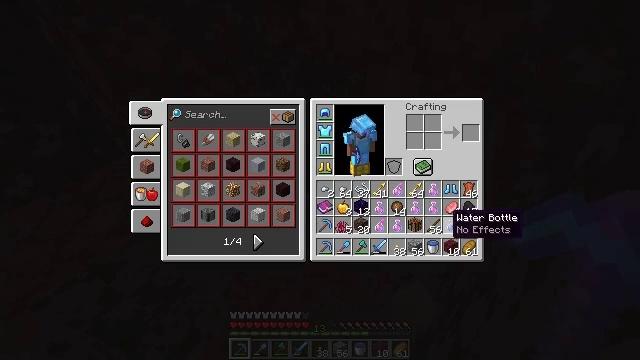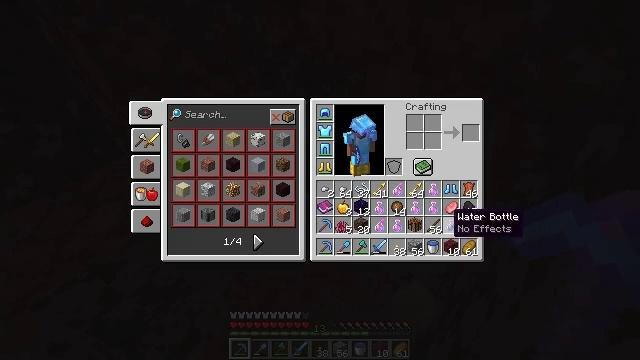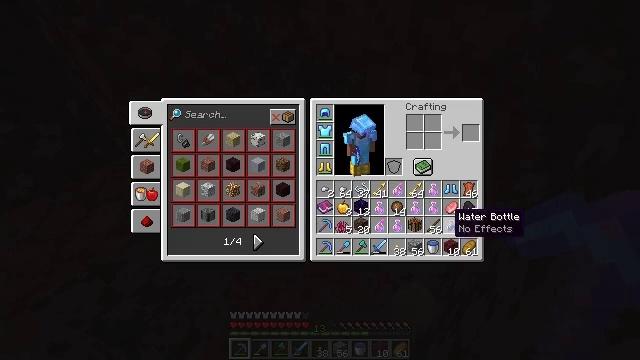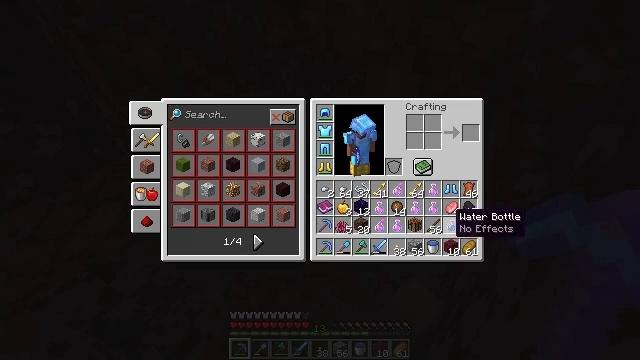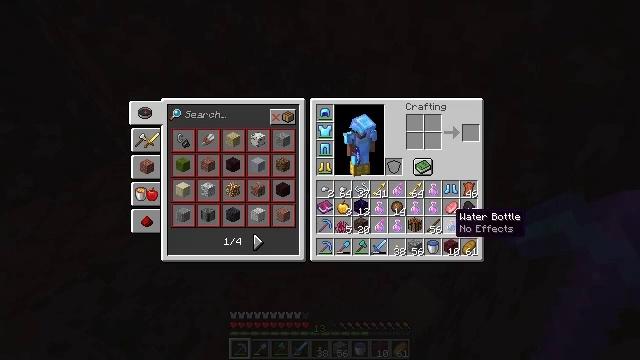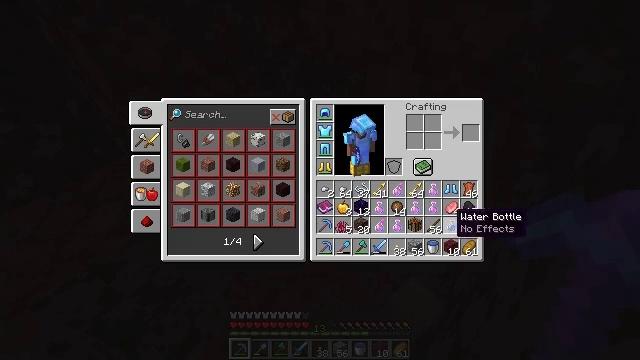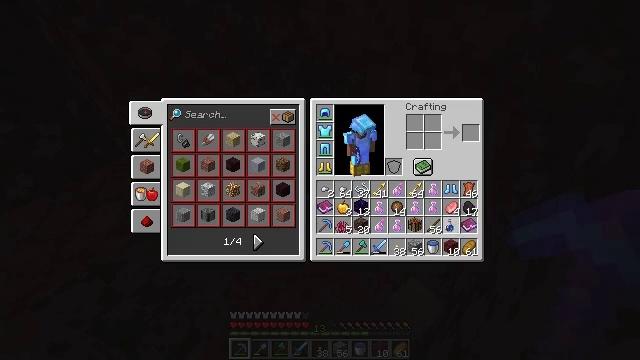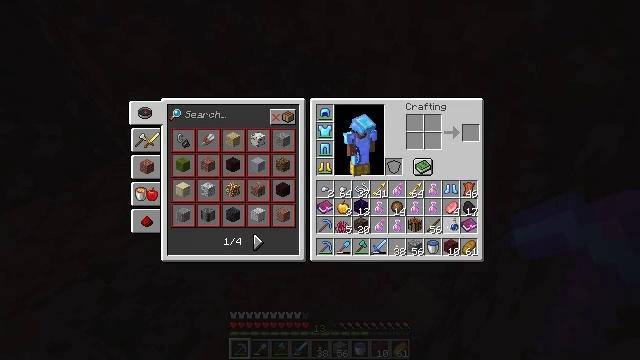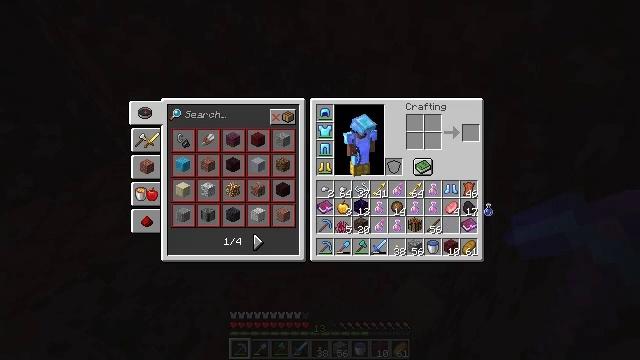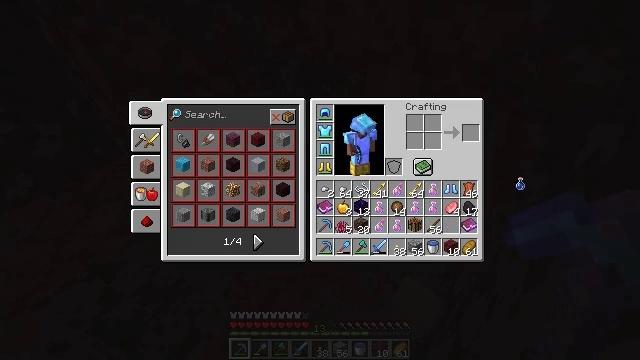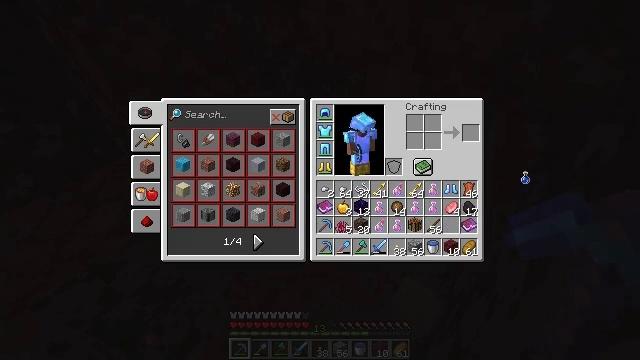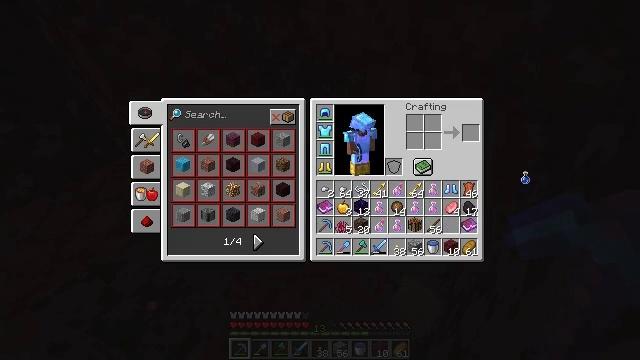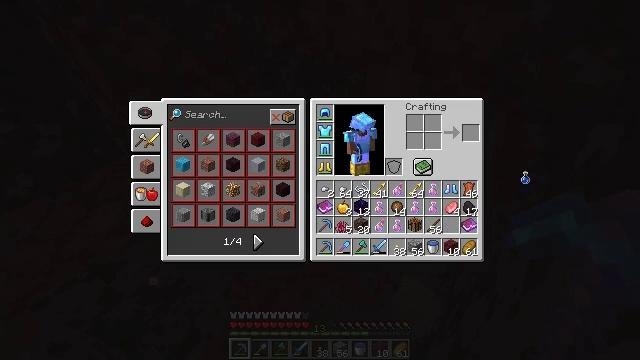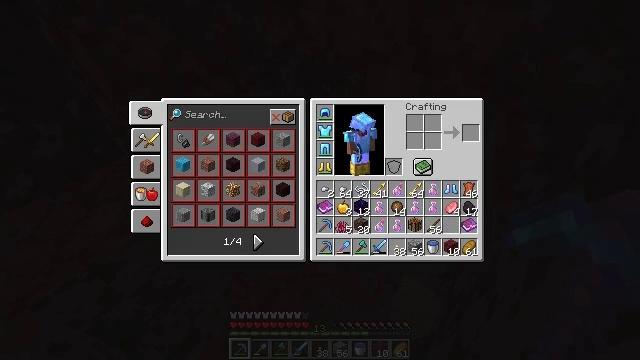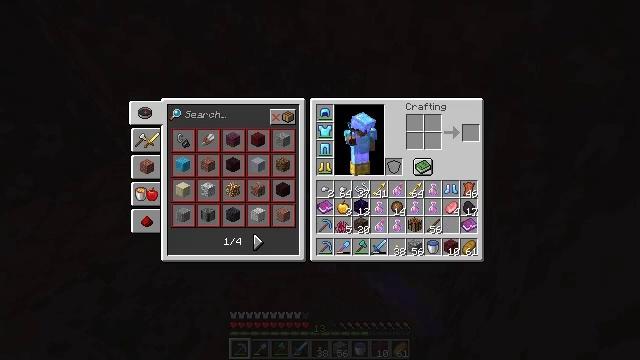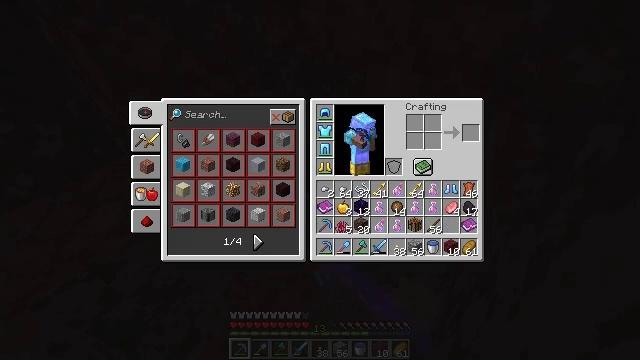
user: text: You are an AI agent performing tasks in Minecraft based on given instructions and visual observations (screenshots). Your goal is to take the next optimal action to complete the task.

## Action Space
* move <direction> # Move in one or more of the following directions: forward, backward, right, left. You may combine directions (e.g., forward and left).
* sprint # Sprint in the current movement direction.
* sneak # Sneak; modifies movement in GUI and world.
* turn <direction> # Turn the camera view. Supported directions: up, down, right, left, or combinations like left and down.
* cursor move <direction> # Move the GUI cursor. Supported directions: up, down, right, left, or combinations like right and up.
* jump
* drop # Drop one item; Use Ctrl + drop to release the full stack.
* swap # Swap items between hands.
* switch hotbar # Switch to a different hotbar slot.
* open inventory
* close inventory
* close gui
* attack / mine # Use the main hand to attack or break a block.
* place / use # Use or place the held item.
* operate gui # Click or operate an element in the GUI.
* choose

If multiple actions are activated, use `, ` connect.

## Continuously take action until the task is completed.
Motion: motion action
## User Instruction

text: Drop a potion.
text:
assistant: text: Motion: no_op
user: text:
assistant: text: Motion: no_op
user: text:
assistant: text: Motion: no_op
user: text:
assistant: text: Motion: no_op
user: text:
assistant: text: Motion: no_op
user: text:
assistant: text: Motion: operate gui
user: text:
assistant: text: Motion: operate gui
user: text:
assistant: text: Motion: cursor move right and up
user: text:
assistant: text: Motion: cursor move right and up
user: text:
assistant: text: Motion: operate gui
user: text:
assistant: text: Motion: operate gui
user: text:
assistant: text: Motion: operate gui
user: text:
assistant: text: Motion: no_op
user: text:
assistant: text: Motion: no_op
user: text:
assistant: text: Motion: no_op
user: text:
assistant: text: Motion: no_op
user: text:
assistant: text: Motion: cursor move left and down
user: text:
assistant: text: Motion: no_op